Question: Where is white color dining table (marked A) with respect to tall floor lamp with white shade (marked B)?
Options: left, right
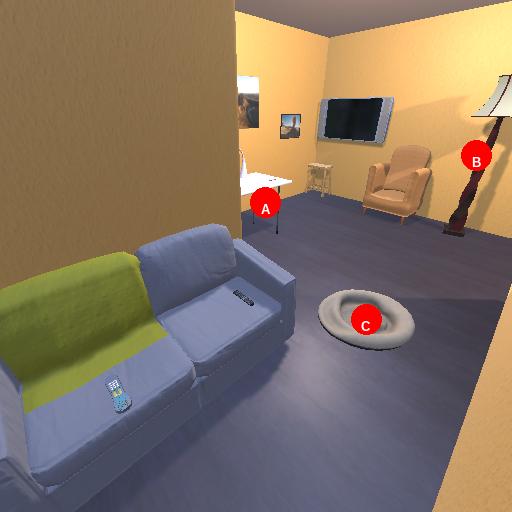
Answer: left